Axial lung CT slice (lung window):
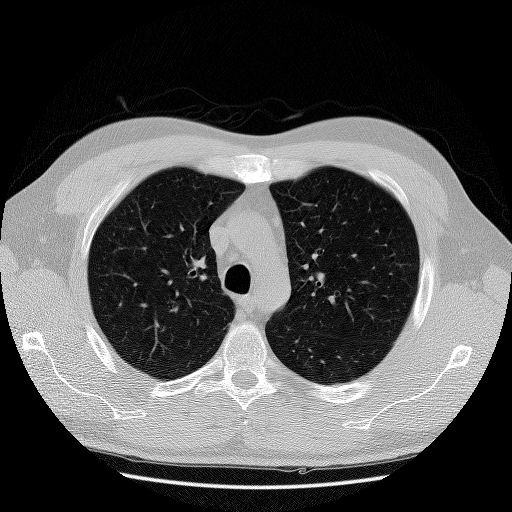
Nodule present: no